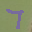
Label: 7